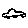
Label: car